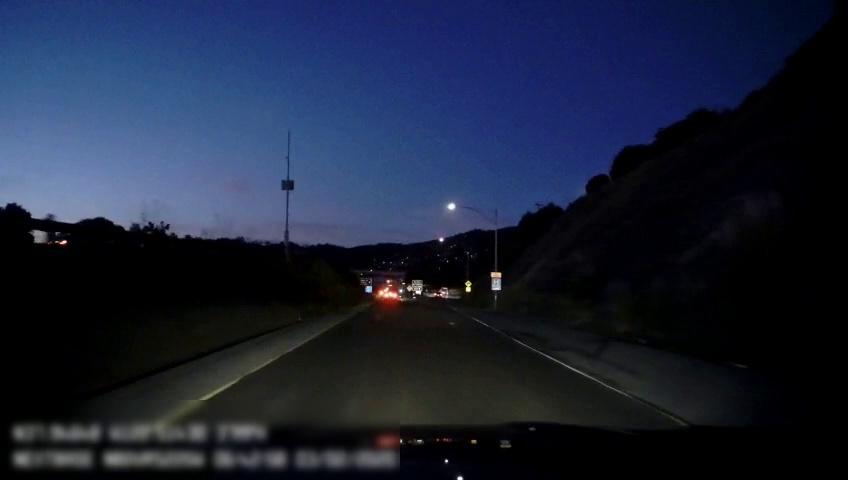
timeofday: Night
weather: Other
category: Drivable Space
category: Lanes | Current Lane
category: Lanes | Alternate Lane
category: Traffic | Signs